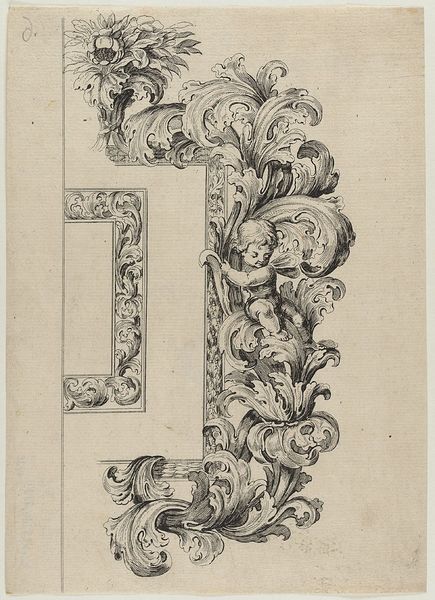
Titel: Rahmenteile, Blatt aus der Folge 'Raccoltà Di Varij Cappricij'
Künstler: Matthias Echter
Standort: Hamburg
Institution: Museum für Kunst und Gewerbe Hamburg
Schlagwörter: rahmen, papier, grafik, graphik, fotografie, photographie, druckgraphik, druckgrafik, radierung, kunstgewerbe, laubwerk, blattwerk, putten, kunsthandwerk, amoretten, bandelwerk, gerippt, reproduktionen, industriedesign, druckerzeugnisse, ornamentstich, vorlageblätter